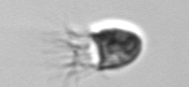
Label: Balanion